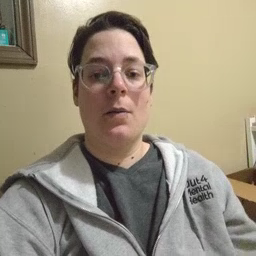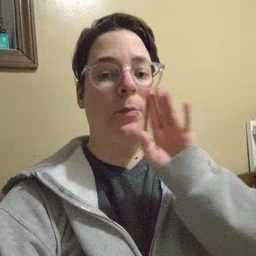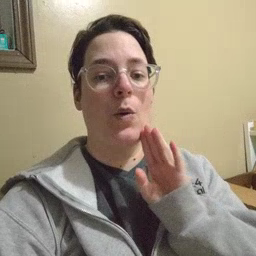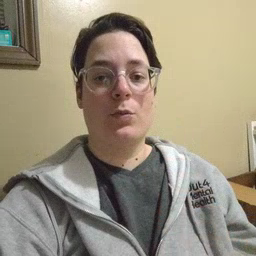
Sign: brown